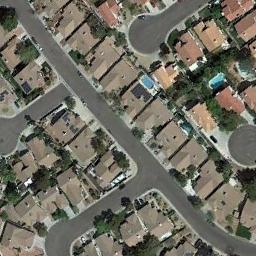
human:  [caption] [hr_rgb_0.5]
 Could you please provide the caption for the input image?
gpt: There are many roads and neatly arranged houses and trees and many vehicles in densely populated areas .

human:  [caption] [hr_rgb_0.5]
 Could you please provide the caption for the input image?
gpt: The color of the house is different .

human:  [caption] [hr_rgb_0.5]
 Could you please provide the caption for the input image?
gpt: The dense residential is next to the road .

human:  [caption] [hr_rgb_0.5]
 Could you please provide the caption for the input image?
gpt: A dense residential area has lots of houses arranged neatly while some roads go through the residential area .

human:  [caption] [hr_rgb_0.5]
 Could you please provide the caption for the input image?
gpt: There are many brown buildings arranged neatly on dense residential area .